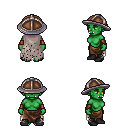
a pixel art fantasy rpg character, female body template, orc, green skin, gray tattered cape, robe skirt, raven short mohawk hairstyle, chain helm, leather bracers, black shoes, four views (front, back, left, right), 2x2 character sprite sheet, small pixel art, hard edges, no anti-aliasing